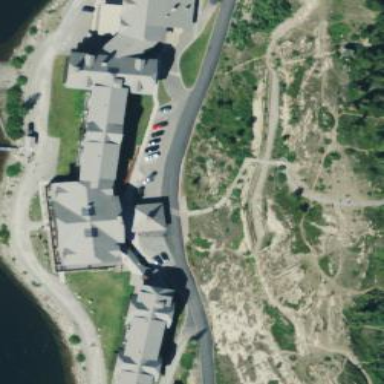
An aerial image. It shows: Hotel building.